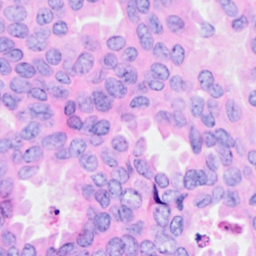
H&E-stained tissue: Breast